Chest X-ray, PA view. Patient: 56 years old, sex M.
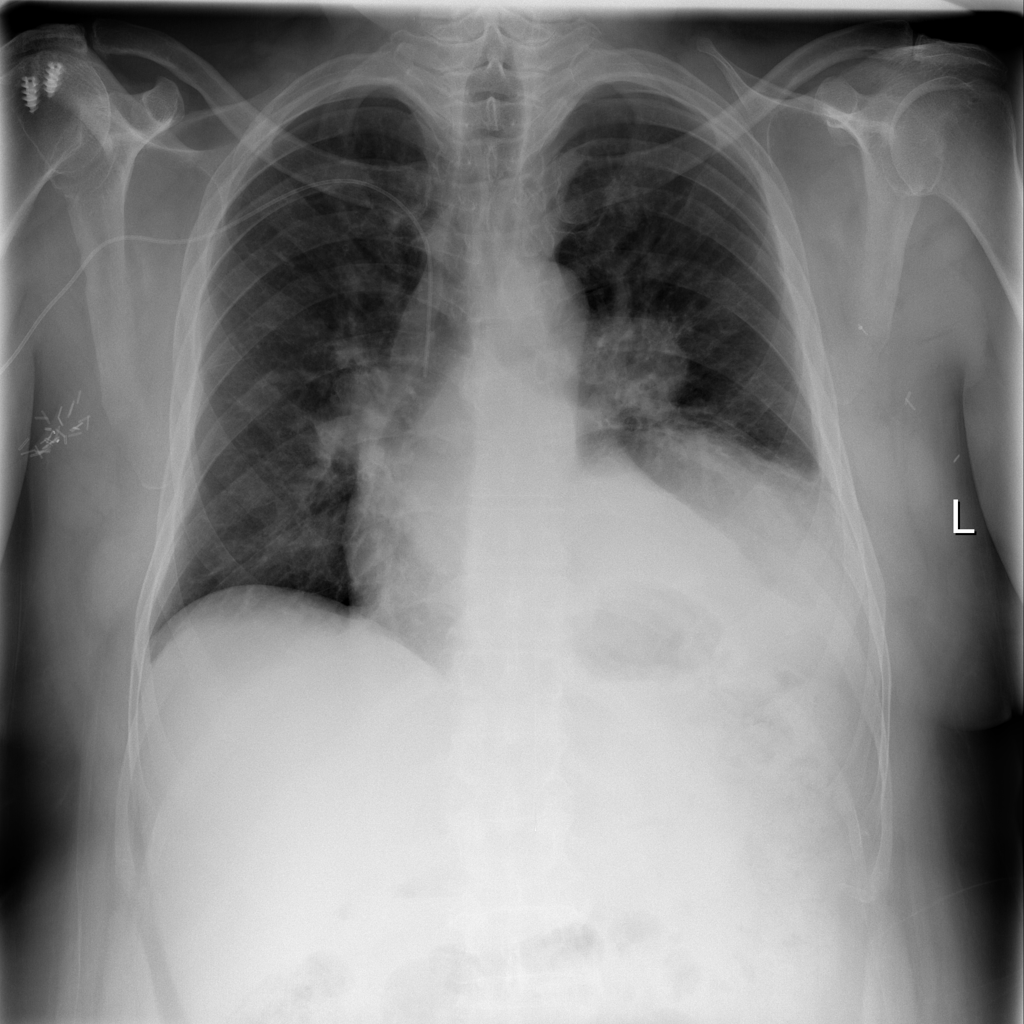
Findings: No Finding